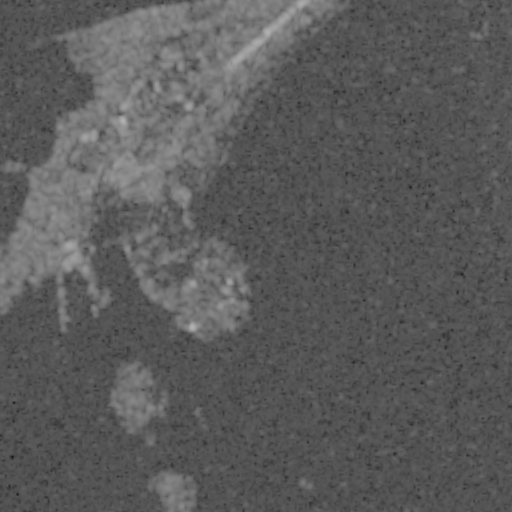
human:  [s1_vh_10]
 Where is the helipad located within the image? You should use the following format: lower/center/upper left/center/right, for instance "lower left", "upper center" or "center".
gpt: The helipad is located in the center of the image.
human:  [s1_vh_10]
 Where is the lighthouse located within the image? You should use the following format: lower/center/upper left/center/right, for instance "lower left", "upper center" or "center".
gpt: The lighthouse is located in the lower left of the image.
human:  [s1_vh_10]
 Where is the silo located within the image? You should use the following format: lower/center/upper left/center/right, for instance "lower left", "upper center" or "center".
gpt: The silo is located in the center left of the image.
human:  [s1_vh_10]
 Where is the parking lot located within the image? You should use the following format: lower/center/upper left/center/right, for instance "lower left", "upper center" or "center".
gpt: There is no parking lot in the image.

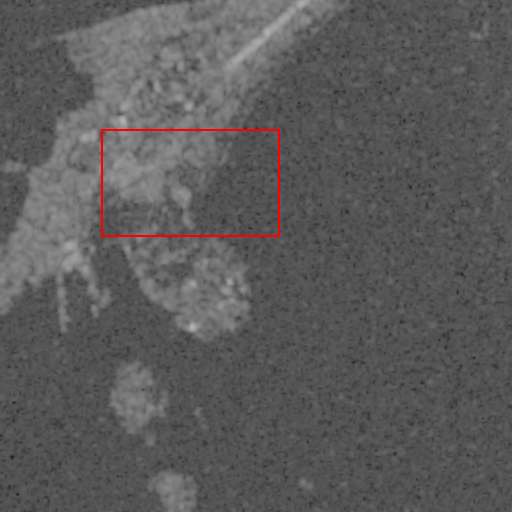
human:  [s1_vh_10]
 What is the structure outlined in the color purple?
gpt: There is no purple outline.
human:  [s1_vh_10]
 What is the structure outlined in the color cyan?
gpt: There is no structure outlined in cyan.